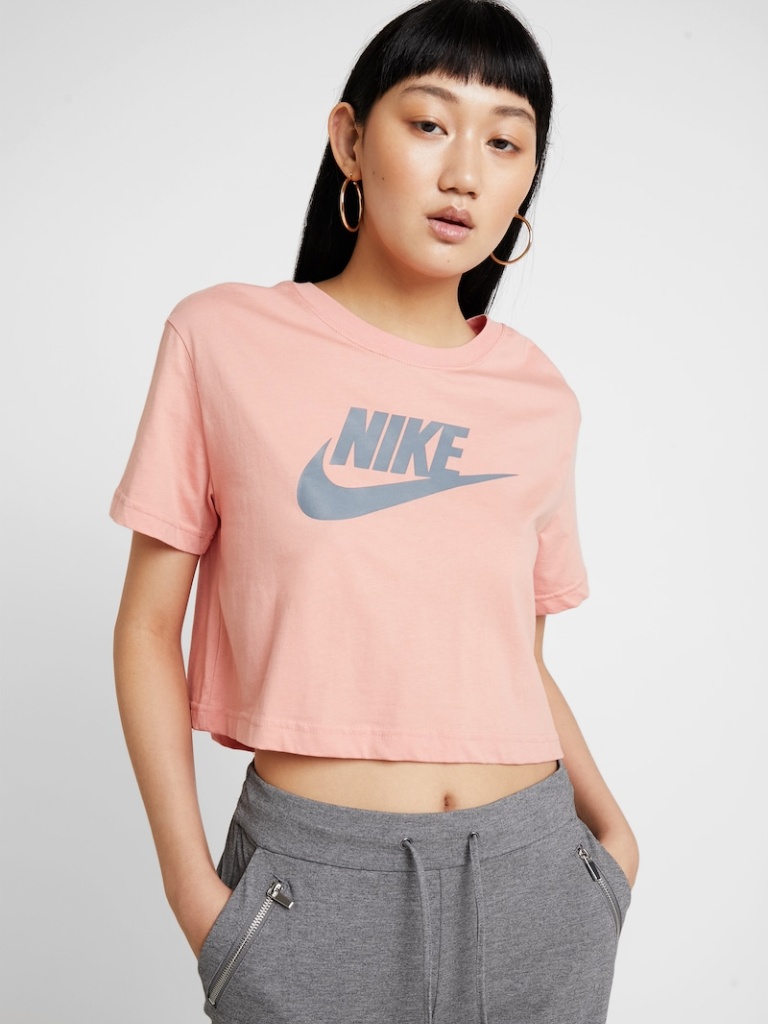
cotton loose short sleeve cropped length Untucked crew t-shirt